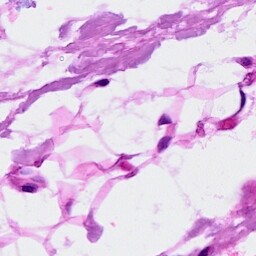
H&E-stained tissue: Breast